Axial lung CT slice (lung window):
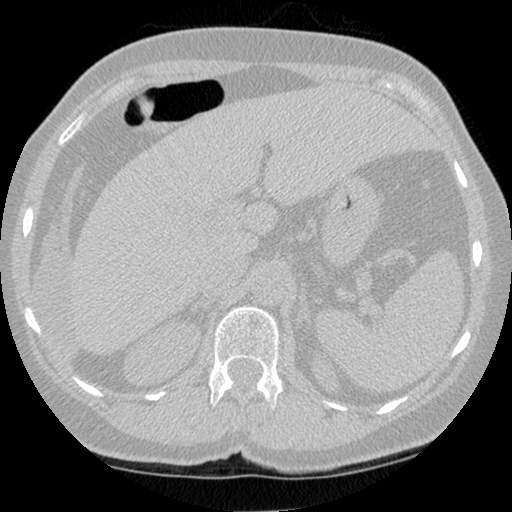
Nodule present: no